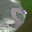
Label: 5